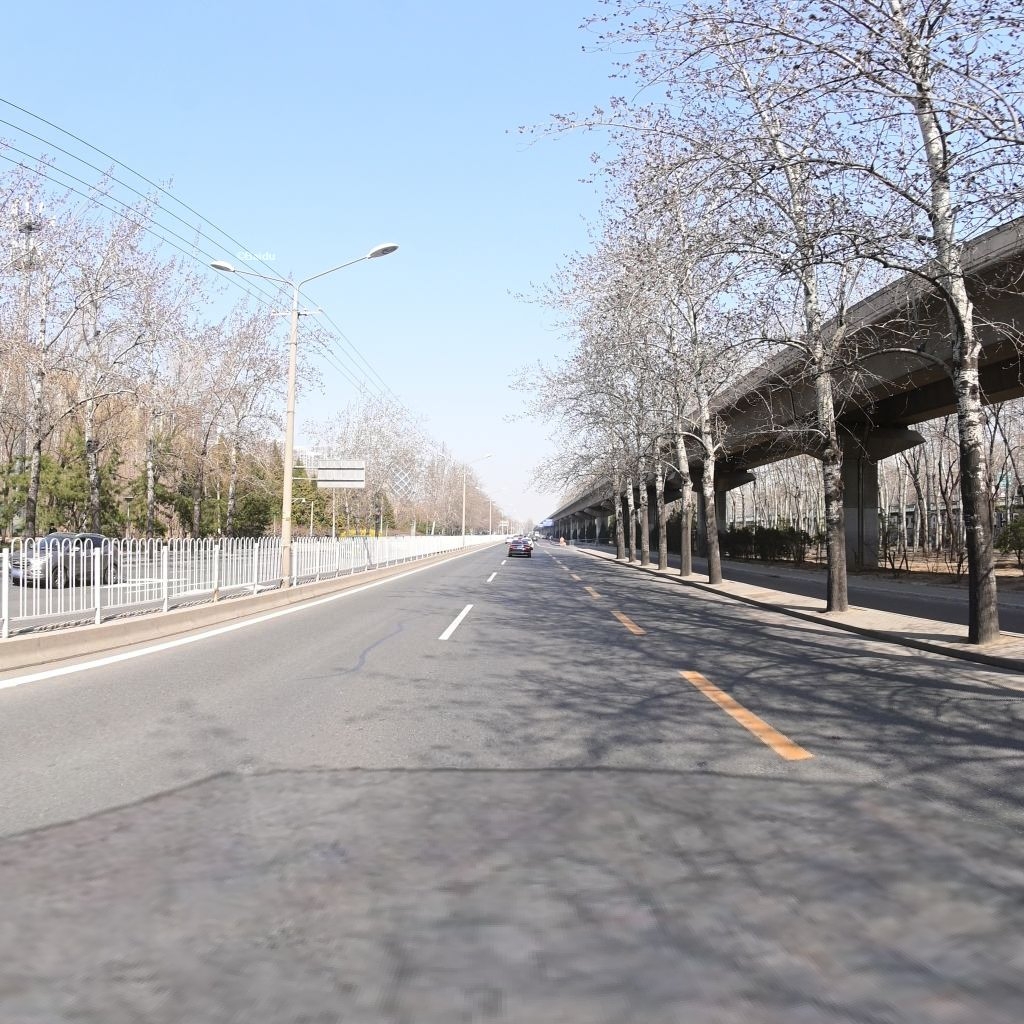
Region: Chaoyang
Road damage annotations: longitudinal patch